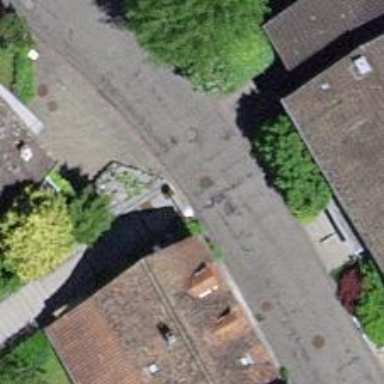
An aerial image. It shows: Set of steps on the road.